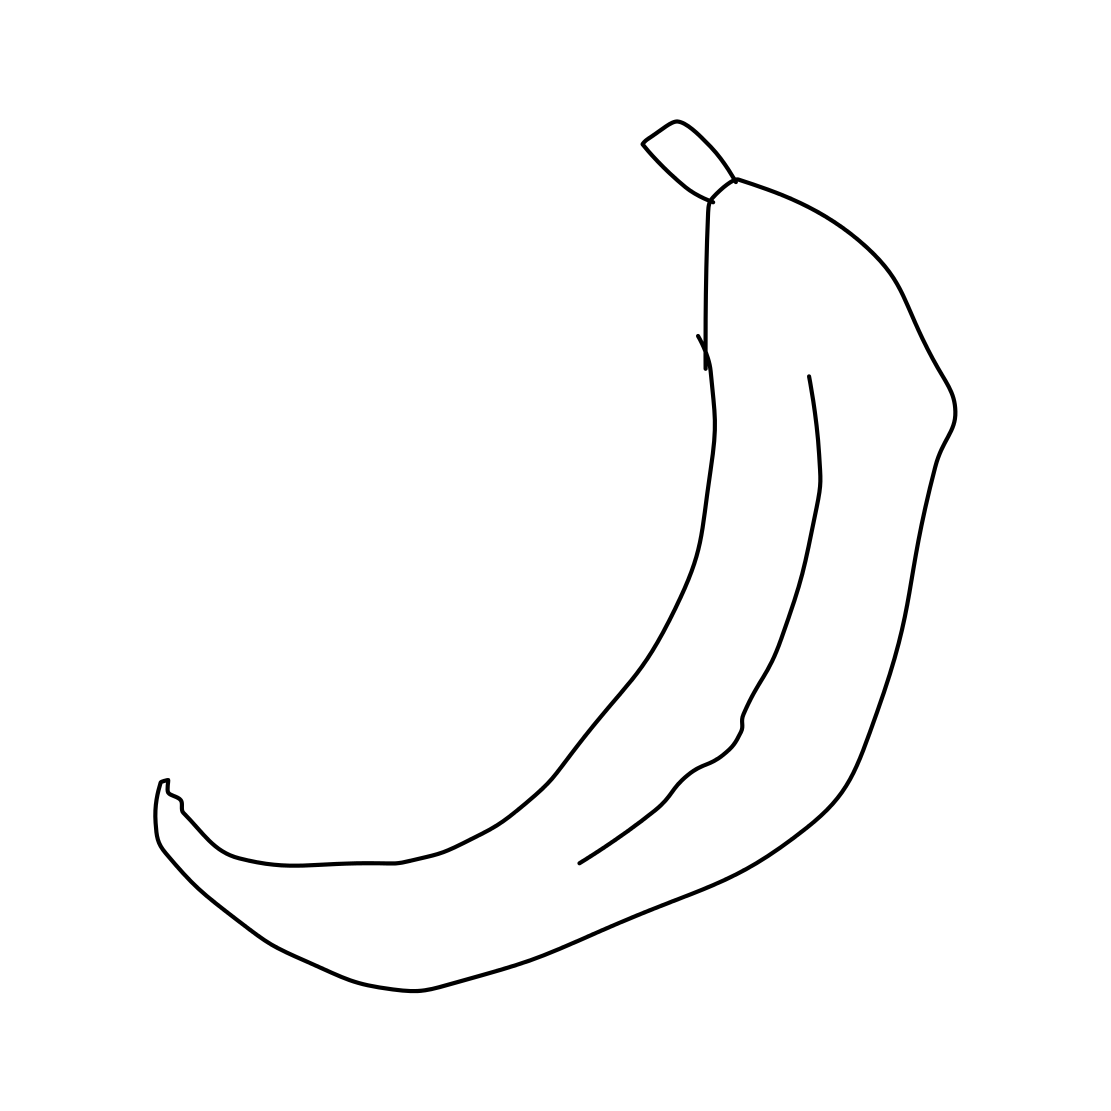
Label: banana